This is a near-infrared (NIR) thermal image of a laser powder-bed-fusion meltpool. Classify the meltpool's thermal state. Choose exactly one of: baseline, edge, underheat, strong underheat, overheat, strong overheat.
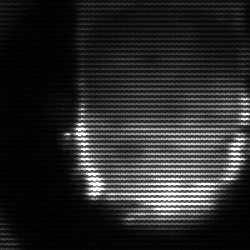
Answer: baseline